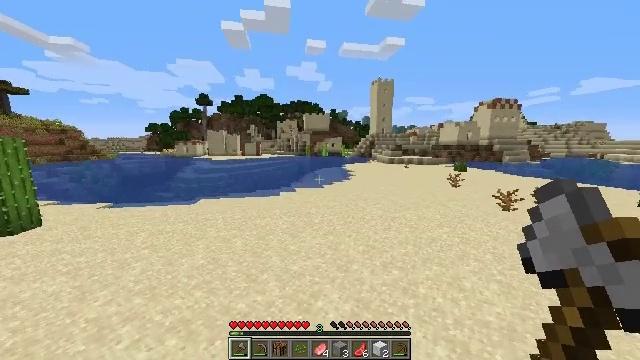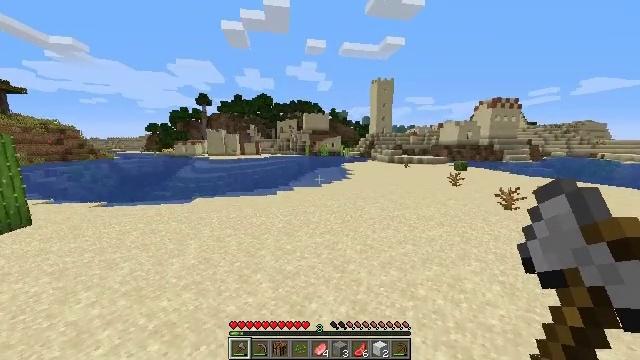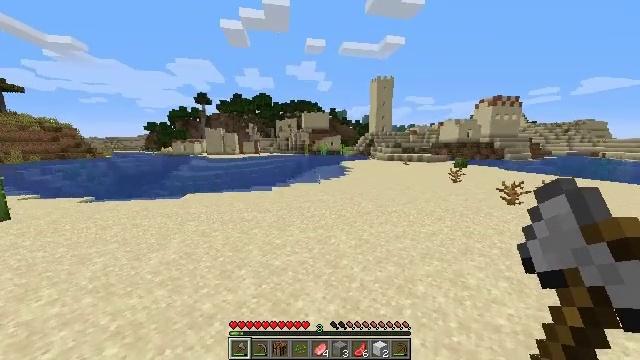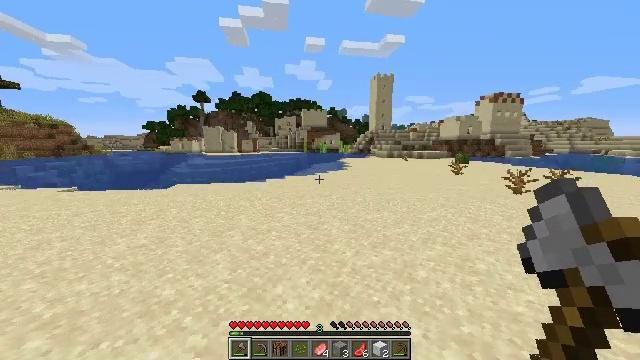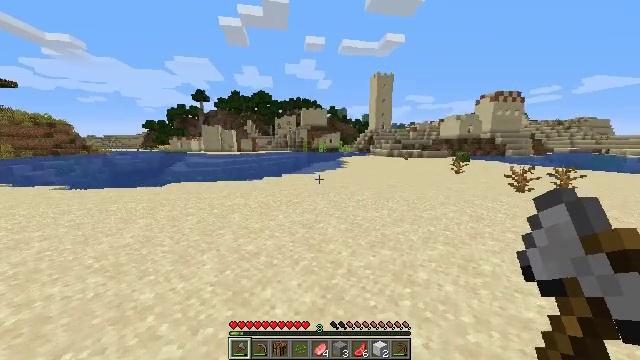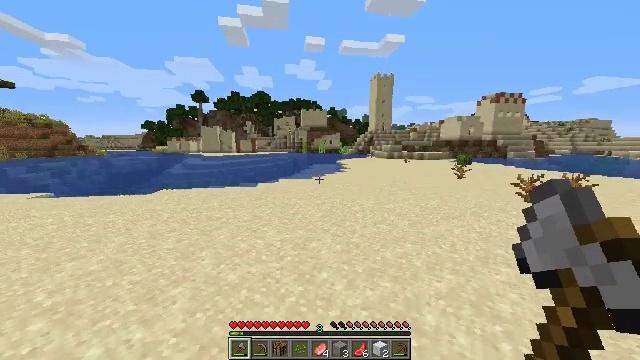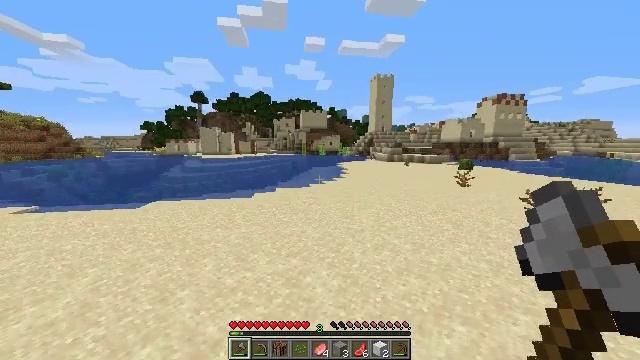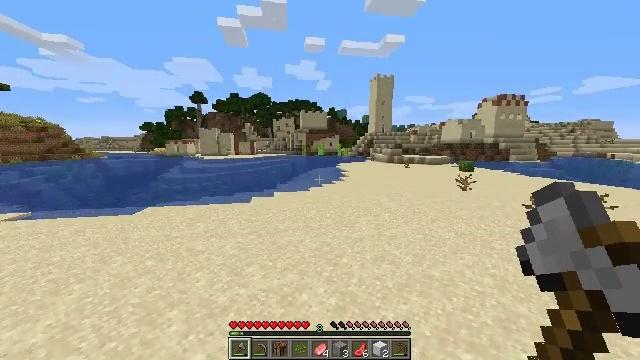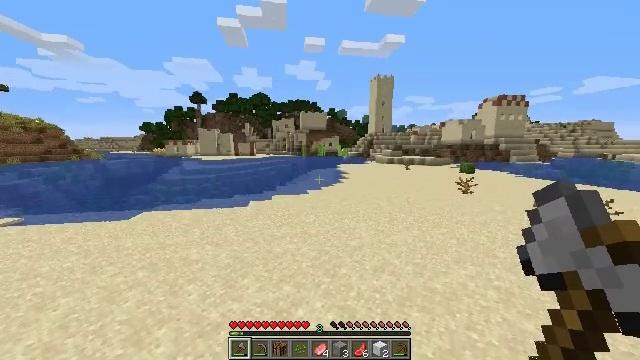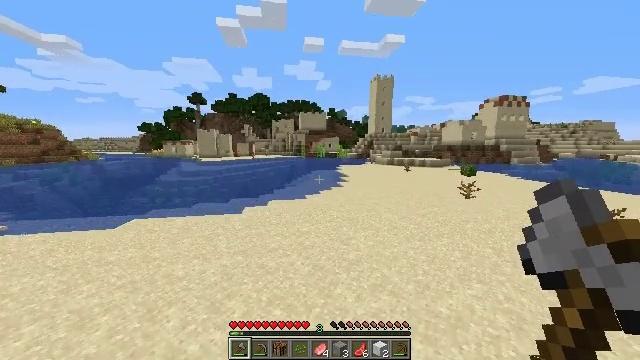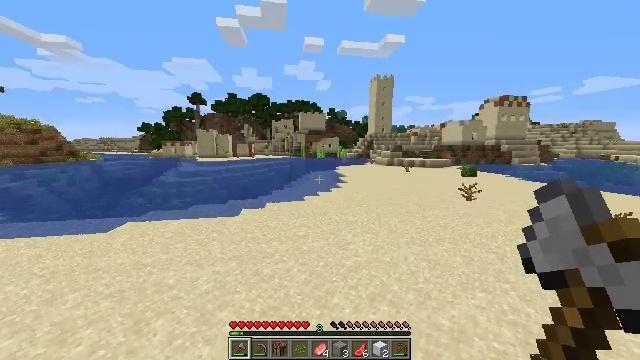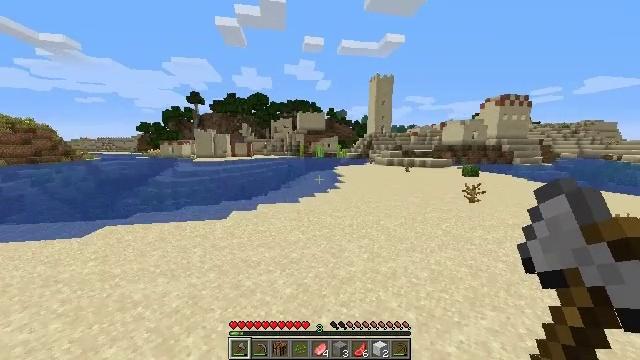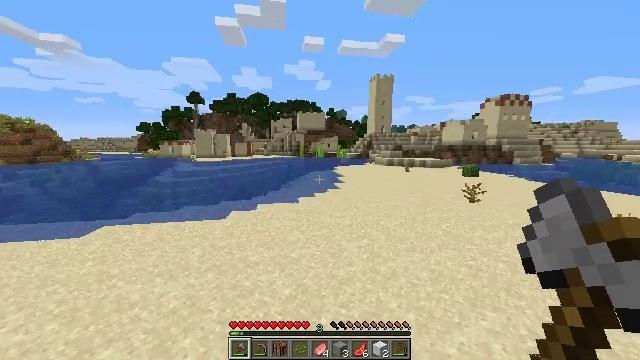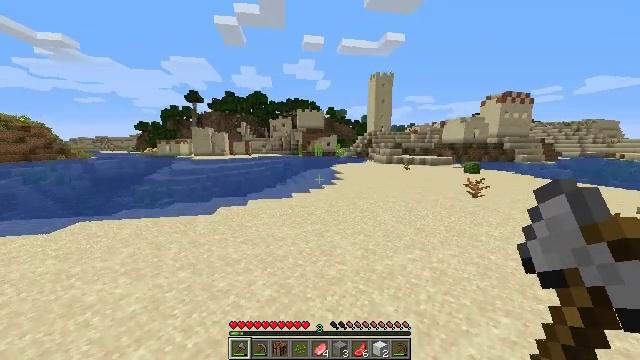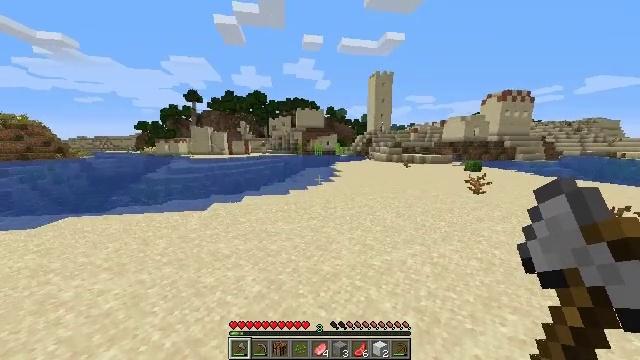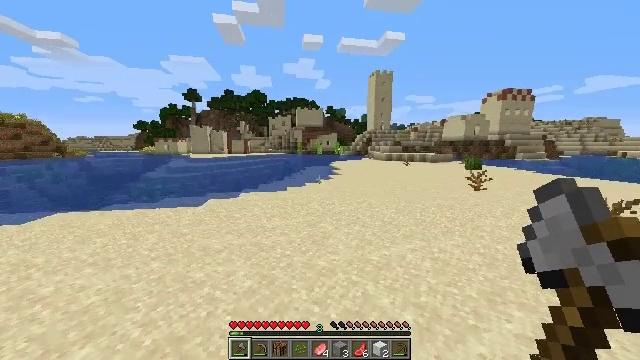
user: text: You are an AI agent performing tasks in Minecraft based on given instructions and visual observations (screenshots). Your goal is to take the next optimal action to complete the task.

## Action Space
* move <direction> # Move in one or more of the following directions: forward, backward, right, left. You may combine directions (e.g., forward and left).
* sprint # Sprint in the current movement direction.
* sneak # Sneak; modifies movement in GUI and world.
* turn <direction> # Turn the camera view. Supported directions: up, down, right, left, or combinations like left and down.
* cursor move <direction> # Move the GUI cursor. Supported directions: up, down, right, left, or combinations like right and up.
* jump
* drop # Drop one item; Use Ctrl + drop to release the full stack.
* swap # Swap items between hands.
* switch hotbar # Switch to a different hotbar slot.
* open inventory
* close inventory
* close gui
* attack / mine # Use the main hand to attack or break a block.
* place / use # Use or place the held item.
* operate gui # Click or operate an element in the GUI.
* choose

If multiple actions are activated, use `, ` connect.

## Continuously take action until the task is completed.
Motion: motion action
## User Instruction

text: Break the cyan bed to collect it.
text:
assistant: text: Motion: move forward and move right, jump
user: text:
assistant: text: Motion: move forward, jump
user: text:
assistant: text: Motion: move forward, jump
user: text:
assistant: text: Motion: move forward, jump
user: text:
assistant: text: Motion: move forward, jump
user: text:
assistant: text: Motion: move forward and move right, jump
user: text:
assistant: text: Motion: move forward and move right, jump
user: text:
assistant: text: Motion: move forward and move right, jump
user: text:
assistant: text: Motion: move forward and move right, jump
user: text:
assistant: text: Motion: move forward and move right, jump
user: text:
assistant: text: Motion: move forward and move right, jump
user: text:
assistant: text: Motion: move forward and move right, jump
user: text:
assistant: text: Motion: move forward and move right, jump
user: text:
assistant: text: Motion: move forward and move right, jump
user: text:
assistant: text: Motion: move forward and move right, jump
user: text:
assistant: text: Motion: move forward and move right, jump
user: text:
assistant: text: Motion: move forward and move right, jump
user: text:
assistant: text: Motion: move forward and move right, jump
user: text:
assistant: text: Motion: move forward and move right, jump
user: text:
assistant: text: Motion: move forward and move right, jump
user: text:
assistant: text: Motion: move forward and move right, jump
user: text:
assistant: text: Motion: move forward and move right, jump
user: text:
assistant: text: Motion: move forward and move right, jump
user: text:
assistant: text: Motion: move forward and move right, turn left, jump
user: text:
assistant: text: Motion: move forward and move right, turn left, jump
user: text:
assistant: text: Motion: move forward and move right, jump
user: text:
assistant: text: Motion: move forward and move right, jump
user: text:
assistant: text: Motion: move forward and move right, jump
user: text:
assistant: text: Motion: move forward and move right, jump
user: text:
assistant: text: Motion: move forward and move right, jump